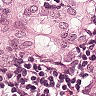
Metastatic tissue present: yes